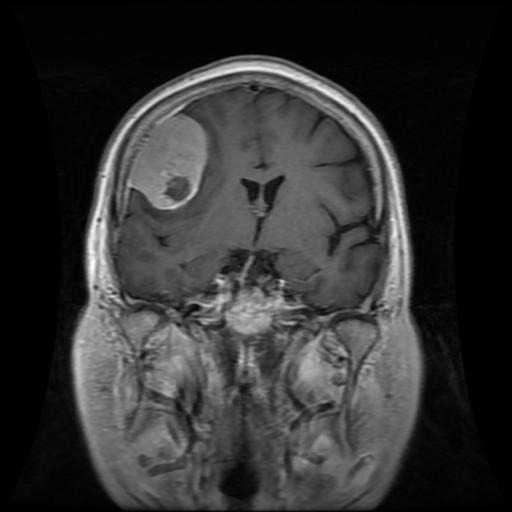
Label: meningioma